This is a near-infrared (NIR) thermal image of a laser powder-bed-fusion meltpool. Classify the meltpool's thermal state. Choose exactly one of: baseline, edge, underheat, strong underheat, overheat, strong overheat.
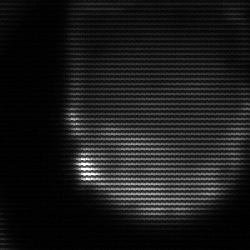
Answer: edge